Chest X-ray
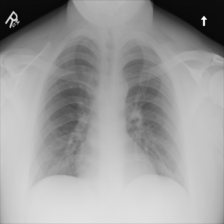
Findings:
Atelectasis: negative
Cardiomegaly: negative
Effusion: negative
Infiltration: negative
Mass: negative
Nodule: negative
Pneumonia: negative
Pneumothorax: negative
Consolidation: negative
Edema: negative
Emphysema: negative
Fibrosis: negative
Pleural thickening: negative
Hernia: negative